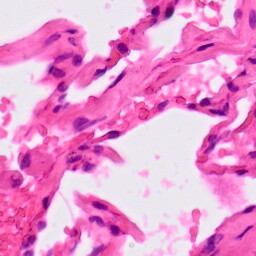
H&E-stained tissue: Lung